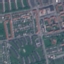
Label: Residential